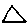
Label: triangle